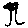
Label: tree